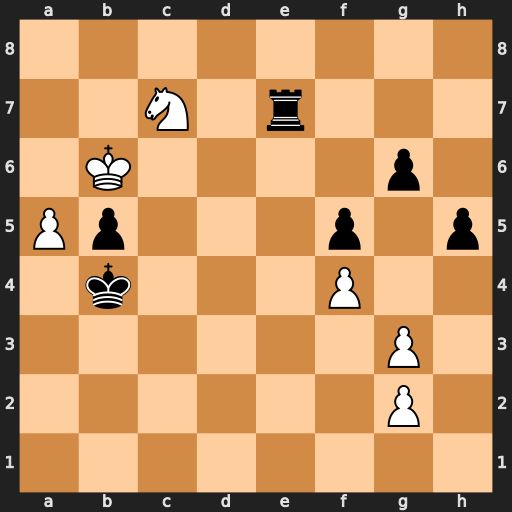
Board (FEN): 8/2N1r3/1K4p1/Pp3p1p/1k3P2/6P1/6P1/8
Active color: w
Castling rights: -
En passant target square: -
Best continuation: Nd5+ Kc4 Nxe7